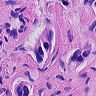
Metastatic tissue present: yes